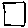
Label: square